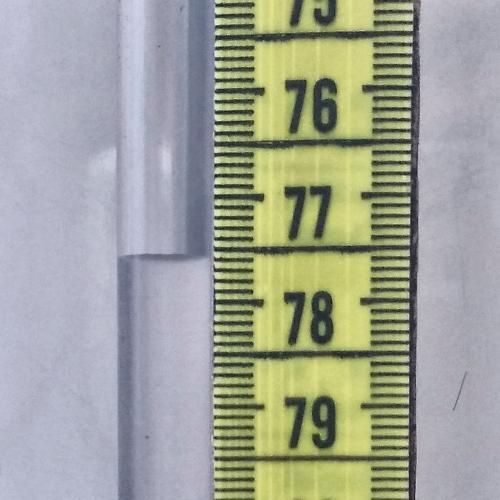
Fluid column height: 77.6 cm